Question: I try run a basic Java EE Spring project on eclipse(jboss 7.1.1 server, Spring 3.1.2 released), but when it always print that the configuration file do not find but I Actually put the configuration file in right place. I do not configure the welcome-file, but mvc:view-controller instead.

this is the web.xml file:
'''
<?xml version="1.0" encoding="UTF-8"?>
<web-app id="WebApp_ID" version="3.0"
xmlns="http://java.sun.com/xml/ns/javaee"
xmlns:xsi="http://www.w3.org/2001/XMLSchema-instance"
xsi:schemaLocation="http://java.sun.com/xml/ns/javaee http://java.sun.com/xml/ns/javaee /web-app_3_0.xsd">
<display-name>springupload</display-name>
<context-param>
<param-name>contextConfigLocation</param-name>
<param-value>/WEB-INF/web-application-config.xml</param-value>
</context-param>
<!-- Loads the Spring web application context -->
<listener>
<listener-class>org.springframework.web.context.ContextLoaderListener</listener-class>
</listener>
<servlet>
<servlet-name>Spring MVC Dispatcher Servlet</servlet-name>
<servlet-class>org.springframework.web.servlet.DispatcherServlet</servlet-class>
<init-param>
<param-name>contextConfigLocation</param-name>
<param-value/>
</init-param>
<load-on-startup>1</load-on-startup>
</servlet>
<!-- Map all *.spring requests to the DispatcherServlet for handling -->
<servlet-mapping>
<servlet-name>Spring MVC Dispatcher Servlet</servlet-name>
<url-pattern>/</url-pattern>
</servlet-mapping>
</web-app>
'''
This is the web-application-config.xml file
'''
<?xml version="1.0" encoding="UTF-8"?>
<beans xmlns="http://www.springframework.org/schema/beans"
xmlns:xsi="http://www.w3.org/2001/XMLSchema-instance"
xmlns:context="http://www.springframework.org/schema/context"
xsi:schemaLocation="
http://www.springframework.org/schema/beans
http://www.springframework.org/schema/beans/spring-beans-3.0.xsd
http://www.springframework.org/schema/context
http://www.springframework.org/schema/context/spring-context-3.0.xsd">
<!-- Scans for application @Components to deploy -->
<context:component-scan base-package="com.pack" />
<!-- Imports the configurations of the different infrastructure systems of the application -->
<import resource="webmvc-config.xml" />
<!-- <import resource="webflow-config.xml" /> -->
<!-- <import resource="data-access-config.xml" /> -->
<bean class="org.springframework.web.multipart.commons.CommonsMultipartResolver" id="multipartResolver">
<property name="maxUploadSize" value="<PHONE>"></property>
</bean>
</beans>
'''
This is webmvc-config.xml
'''
<?xml version="1.0" encoding="UTF-8"?>
<beans xmlns="http://www.springframework.org/schema/beans"
xmlns:xsi="http://www.w3.org/2001/XMLSchema-instance"
xmlns:mvc="http://www.springframework.org/schema/mvc"
xmlns:aop="http://www.springframework.org/schema/aop"
xsi:schemaLocation="http://www.springframework.org/schema/mvc http://www.springframework.org/schema/mvc/spring-mvc-3.0.xsd
http://www.springframework.org/schema/beans http://www.springframework.org/schema/beans/spring-beans-3.0.xsd
http://www.springframework.org/schema/aop http://www.springframework.org/schema/aop/spring-aop-3.0.xsd">
<!-- Enables controllers mapped with @RequestMapping annotations, formatting annotations @NumberFormat @DateTimeFormat, and JSR 303 style validation -->
<mvc:annotation-driven/>
<mvc:resources mapping="/res/**" location="/, classpath:/META-INF/web-resources/" />
<mvc:view-controller path="/" view-name="hello"/>
<mvc:default-servlet-handler />
<bean class="org.springframework.web.servlet.view.InternalResourceViewResolver" id="jspre">
<property name="prefix" value="/WEB-INF/"/>
<property name="suffix" value=".jsp"/>
</bean>
<bean class="org.springframework.web.servlet.view.InternalResourceViewResolver" id="htmlre">
<property name="prefix" value="/WEB-INF/"/>
<property name="suffix" value=".html"/>
</bean>
</beans>
'''
The error you can see in the picture:
HTTP Status 404 - /springupload/WEB-INF/webmvc-config.xml
type Status report
message /springupload/WEB-INF/webmvc-config.xml
description The requested resource (/springupload/WEB-INF/webmvc-config.xml) is not available.
JBoss Web/7.0.13.Final
I really do not know why I configure the html and jsp page, while it should some configuration file as my start page?
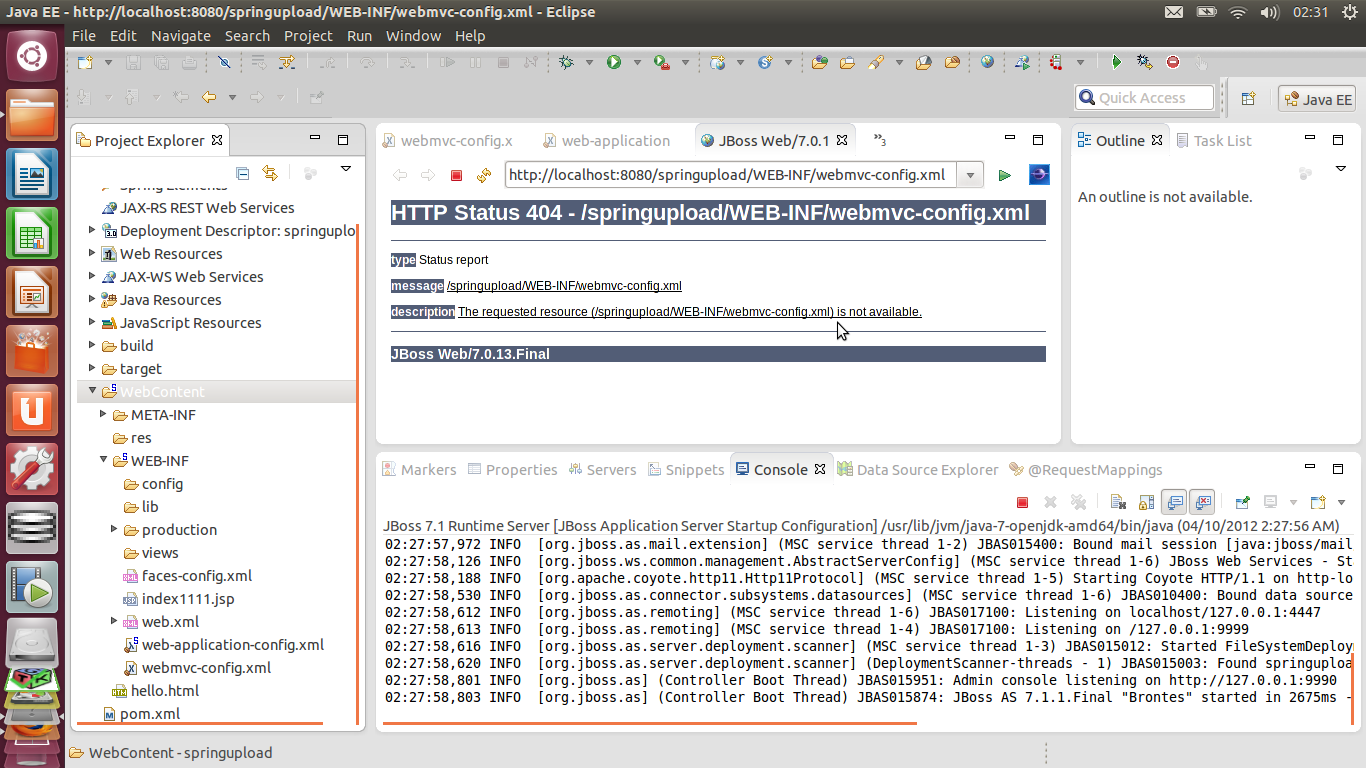
Answer: Your configuration is not far from being OK.
One thing I notice is that the 'hello.html' file is in your root 'WebContent' folder. I suppose this is the view you want rendered when you access 'http://localhost:8080/springupload/' because of this line in the configuration:
'''
<mvc:view-controller path="/" view-name="hello"/>
'''
If this is so, then Spring is trying to resolve to '/WEB-INF/hello.html' because of the 'prefix' and 'suffix' on this :
'''
<bean class="org.springframework.web.servlet.view.InternalResourceViewResolver" id="htmlre">
<property name="prefix" value="/WEB-INF/"/>
<property name="suffix" value=".html"/>
</bean>
'''
However, you have two view resolvers with no order in them, and Spring is taking only the first one which resolves to '/WEB-INF/hello.jsp', hence the '404 Not found'
To wrap it up your solution is to move 'hello.html' to '/WEB-INF/' and to change your configuration in 'webmvc-config.xml' like so
'''
<bean class="org.springframework.web.servlet.view.InternalResourceViewResolver" id="jspre">
<property name="order" value="2" />
<property name="prefix" value="/WEB-INF/"/>
<property name="suffix" value=".jsp"/>
</bean>
<bean class="org.springframework.web.servlet.view.InternalResourceViewResolver" id="htmlre">
<property name="order" value="1" />
<property name="prefix" value="/WEB-INF/"/>
<property name="suffix" value=".html"/>
</bean>
'''
Last, you're not supposed to access directly content in the 'http://localhost:8080/WEB-INF/*' URL, so everything you try here will result in a '404 Not found'.